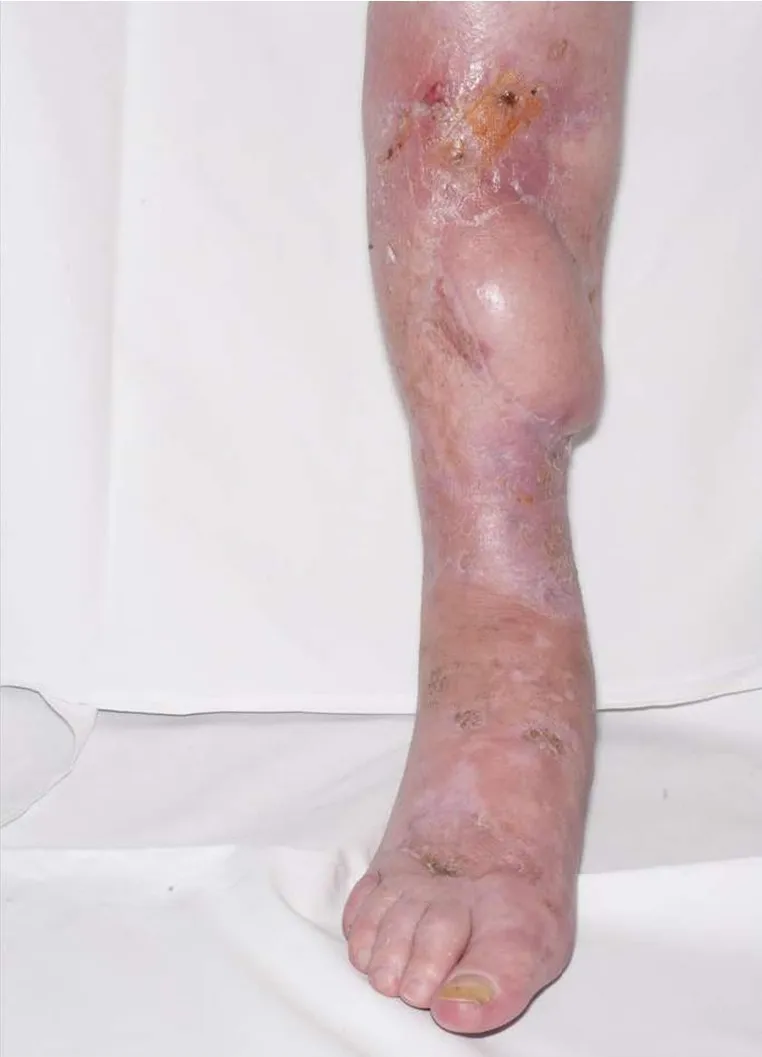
Two weeks following circular frame removal showing healing at the site of pin removal, and viable flap coverage and limb salvage.
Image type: medical_photograph (skin_photograph)